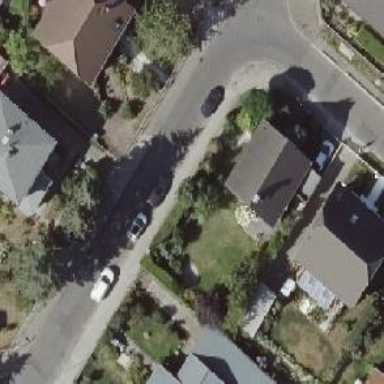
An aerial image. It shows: Residential road with asphalt surface. It has separate sidewalks on both sides.